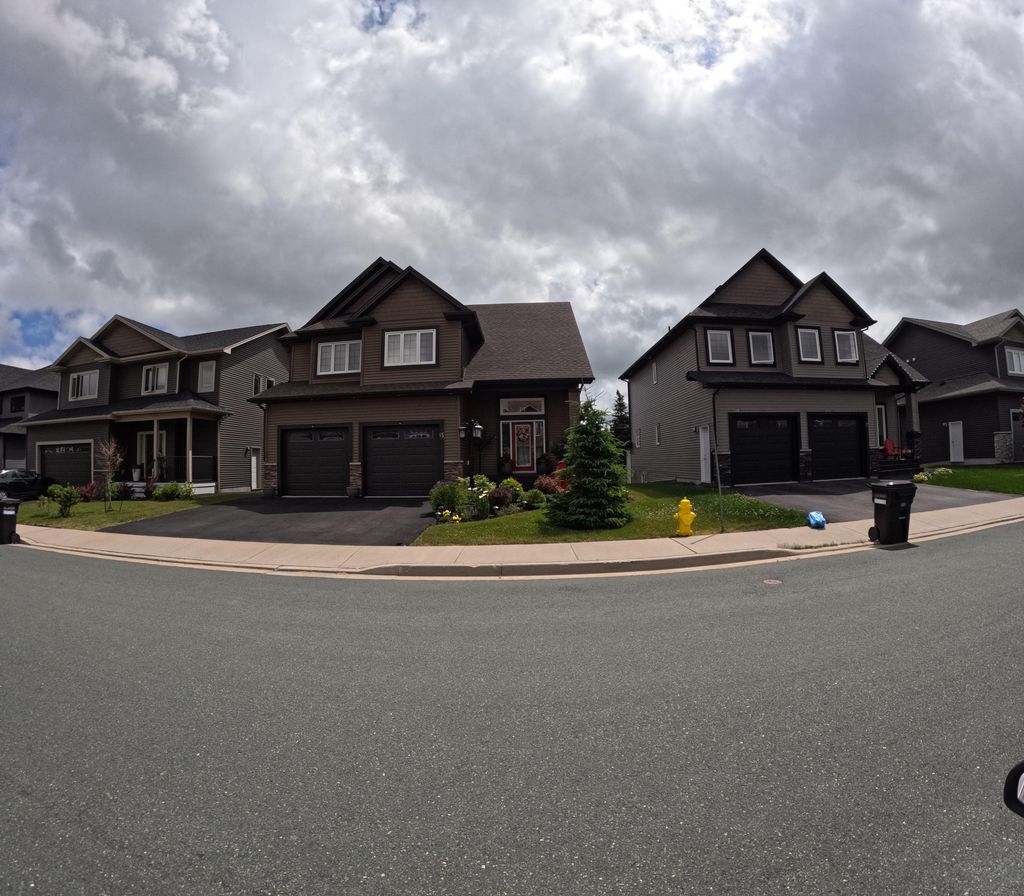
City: st_johns